Interaction volume radius: 10 \u00c5
Interaction volume height: 15 \u00c5
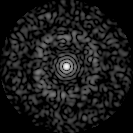
Disorder parameter: 0.8309